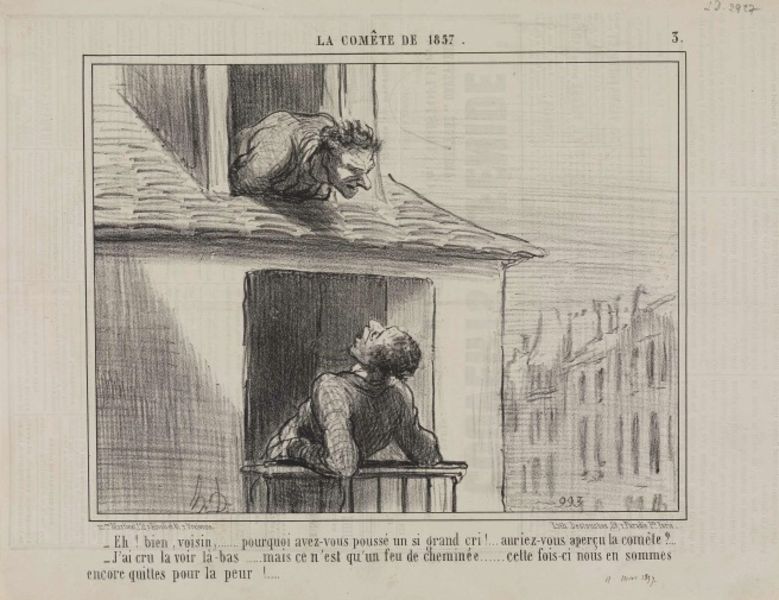
Titel: Eh! bien, voisin,... (La Comète de 1857, Blatt 3)
Künstler: Honoré Daumier
Standort: Karlsruhe
Institution: Staatliche Kunsthalle Karlsruhe
Schlagwörter: balcony, hands, men, people, window, black, conversation, discussion, hair, nose, painting, talk, talking, windows, two, man, sky, house, houses, roof, street, eyes, drawing, look, mouth, caricature, illustration, sketch, french, leaning, letters, town, city, clothes, ceiling, what, pencil, shade, trouble, words, down, comet, arguing, quarrel, apartment, up, cry, yelling, shout, speak, comete, blacn and white, neighbour, whichte, caricarure